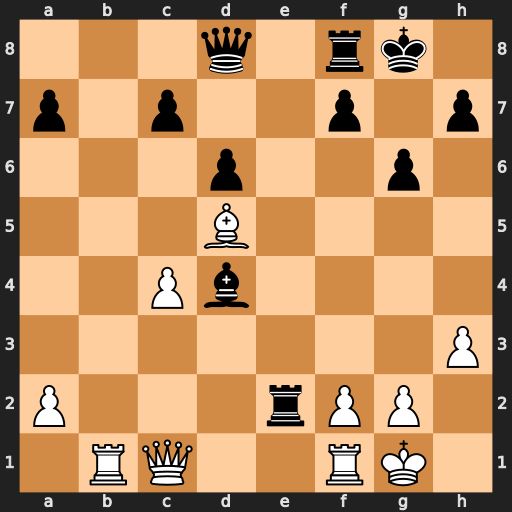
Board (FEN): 3q1rk1/p1p2p1p/3p2p1/3B4/2Pb4/7P/P3rPP1/1RQ2RK1
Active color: w
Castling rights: -
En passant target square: -
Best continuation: Qd1 Bxf2+ Rxf2 Rxf2 Kxf2